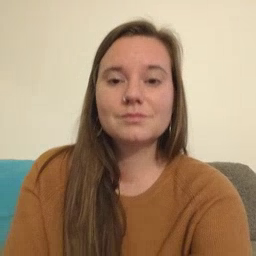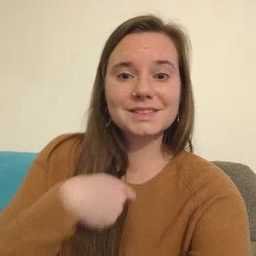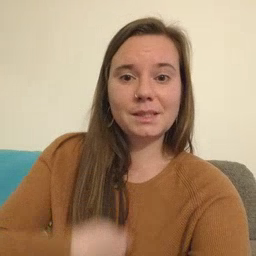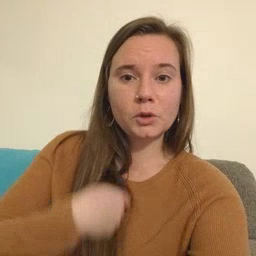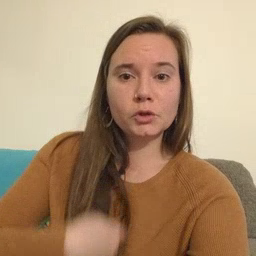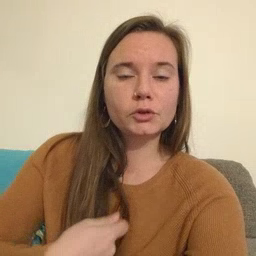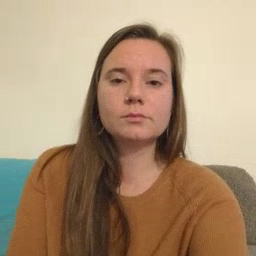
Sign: zipper